Brain MRI, t1w sequence, axial 2D slice.
Patient: age 23, sex F, weight 78 kg, height 1.78 m
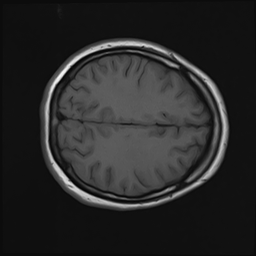